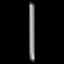
Label: line